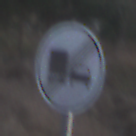
Verkehrszeichen: EndeUeberholverbotKraftfahrzeuge
Umgebung: Outdoor, Nature
Tageszeit: MorningAfternoon
Wetter: PartlyCloudy
Licht: Natural
Jahreszeit: NotSpecified
Kontrast: HighContrast